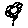
Label: flower